Field crop: maize
Growth stage: 1
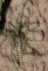
Species: salsola